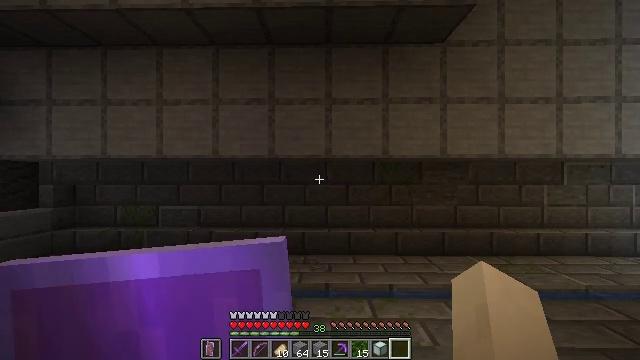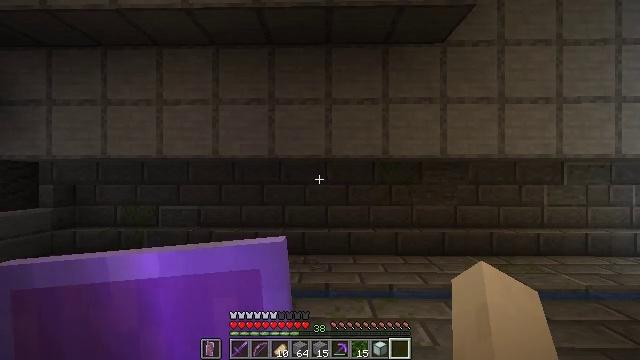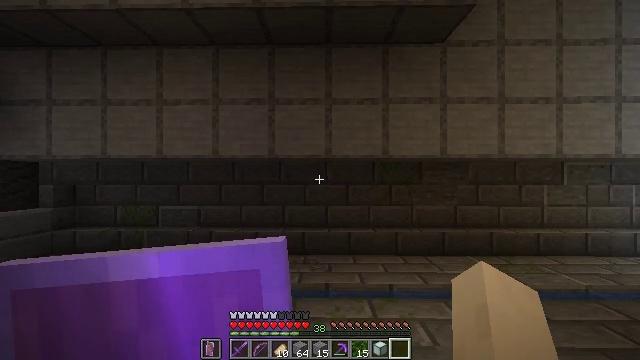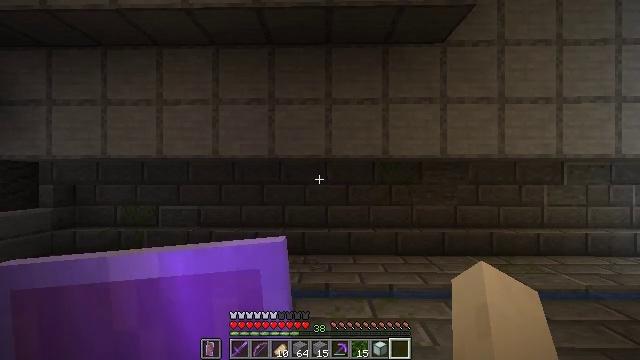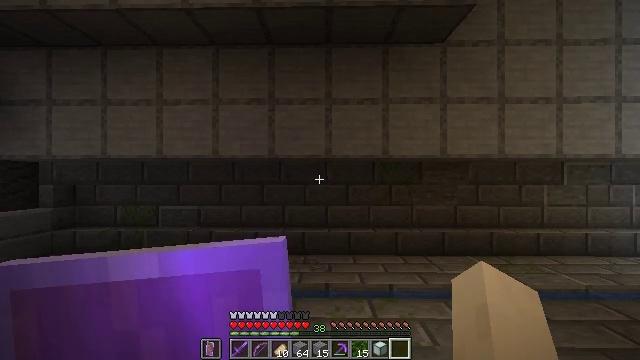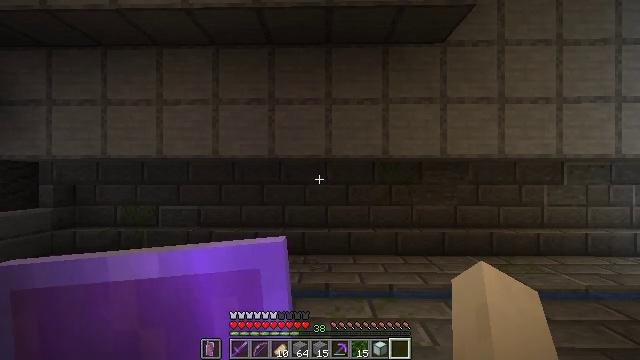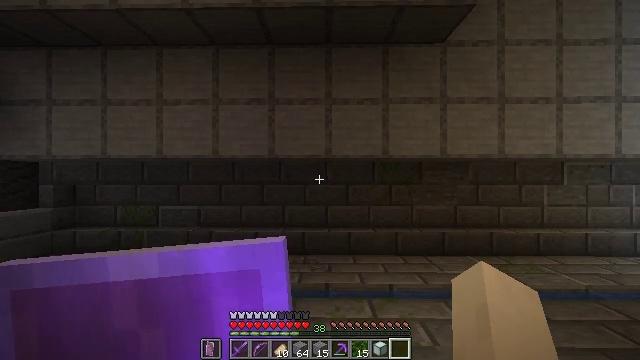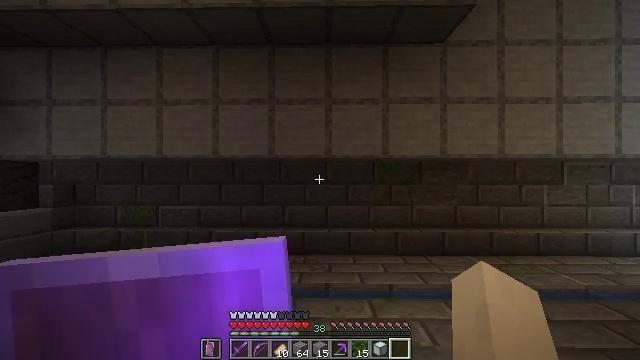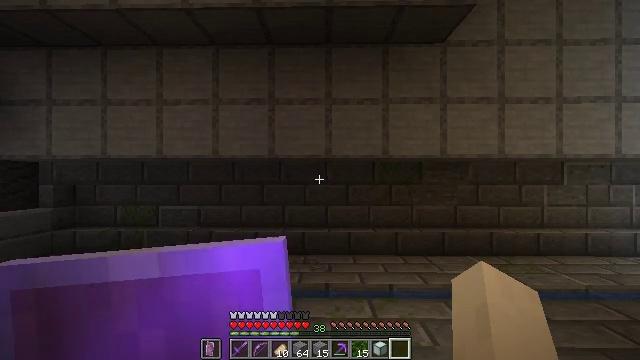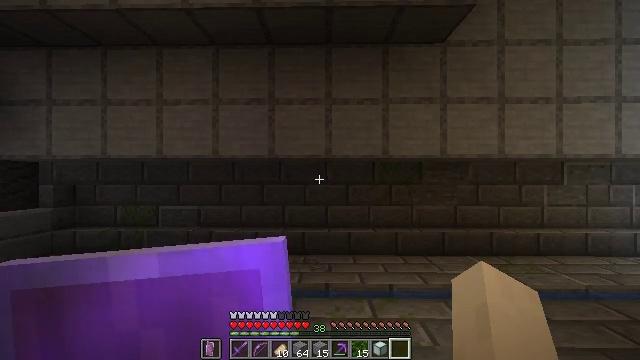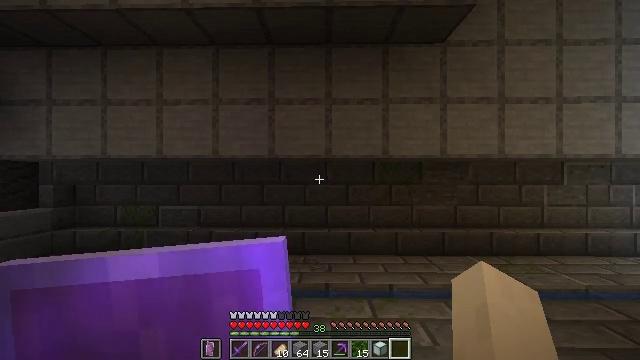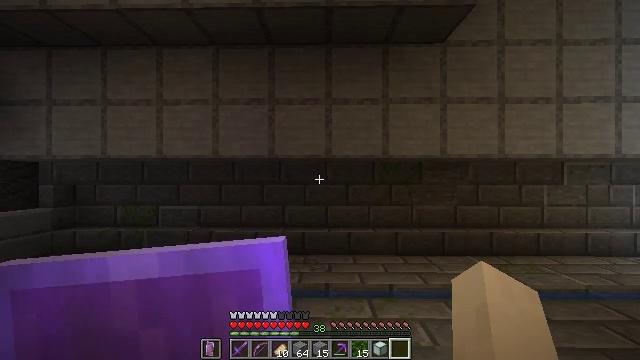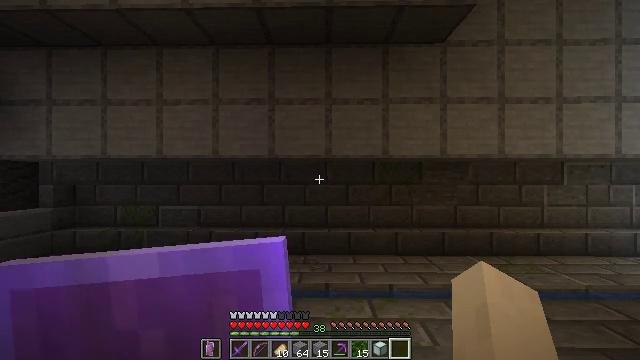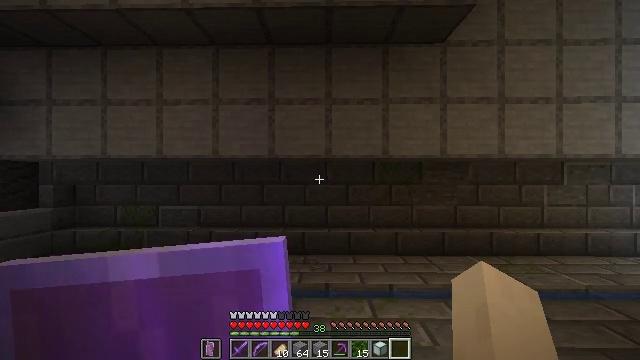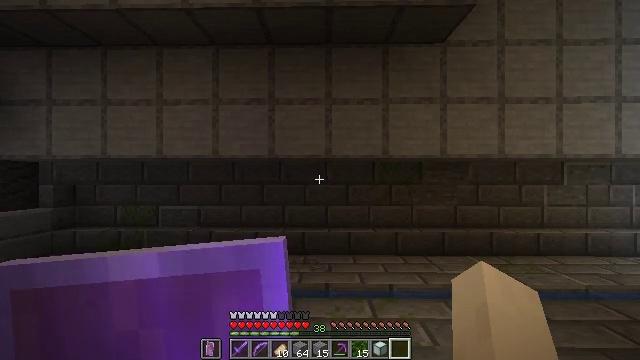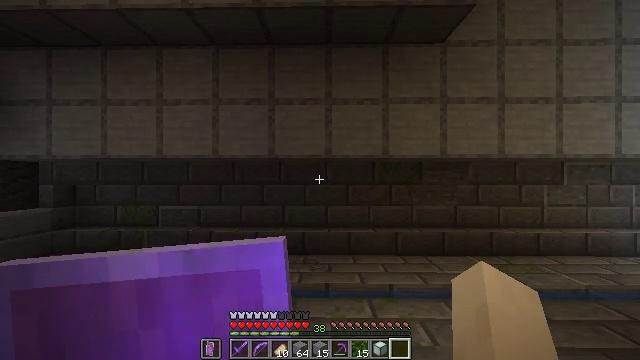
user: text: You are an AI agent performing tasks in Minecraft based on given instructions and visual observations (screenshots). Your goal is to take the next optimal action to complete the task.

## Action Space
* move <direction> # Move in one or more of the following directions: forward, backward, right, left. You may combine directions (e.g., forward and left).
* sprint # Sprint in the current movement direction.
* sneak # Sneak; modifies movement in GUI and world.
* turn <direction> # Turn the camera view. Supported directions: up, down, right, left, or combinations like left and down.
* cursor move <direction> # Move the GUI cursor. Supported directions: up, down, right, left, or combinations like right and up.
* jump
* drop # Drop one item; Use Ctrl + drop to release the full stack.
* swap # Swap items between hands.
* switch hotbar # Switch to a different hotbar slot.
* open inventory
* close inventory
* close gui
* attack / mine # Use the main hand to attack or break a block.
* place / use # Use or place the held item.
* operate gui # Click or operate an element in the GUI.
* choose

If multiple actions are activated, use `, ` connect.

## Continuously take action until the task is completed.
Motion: motion action
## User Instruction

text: Create polished blackstone stairs with polished blackstone and crafting table.
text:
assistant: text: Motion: no_op
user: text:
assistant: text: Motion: no_op
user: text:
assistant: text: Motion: no_op
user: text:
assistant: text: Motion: no_op
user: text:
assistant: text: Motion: no_op
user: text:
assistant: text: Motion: no_op
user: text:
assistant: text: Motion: no_op
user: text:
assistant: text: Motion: no_op
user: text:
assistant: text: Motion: no_op
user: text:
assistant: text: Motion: no_op
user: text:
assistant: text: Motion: no_op
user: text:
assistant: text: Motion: no_op
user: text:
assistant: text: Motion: no_op
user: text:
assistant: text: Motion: no_op
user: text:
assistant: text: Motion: no_op
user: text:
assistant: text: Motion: no_op
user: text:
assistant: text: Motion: turn right and down
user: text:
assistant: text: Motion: turn right and down
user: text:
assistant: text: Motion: turn right and down
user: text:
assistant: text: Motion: no_op
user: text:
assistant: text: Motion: no_op
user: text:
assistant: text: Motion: no_op
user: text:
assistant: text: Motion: no_op
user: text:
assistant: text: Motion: no_op
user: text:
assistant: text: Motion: no_op
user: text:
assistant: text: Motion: no_op
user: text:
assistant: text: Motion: no_op
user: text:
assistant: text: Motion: no_op
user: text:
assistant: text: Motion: no_op
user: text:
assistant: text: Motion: no_op